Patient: sex F, age 70
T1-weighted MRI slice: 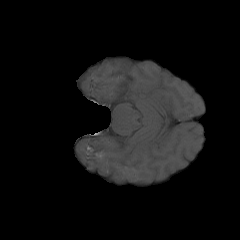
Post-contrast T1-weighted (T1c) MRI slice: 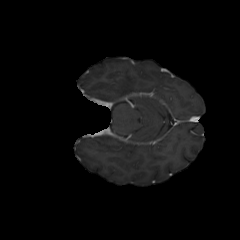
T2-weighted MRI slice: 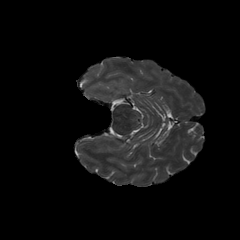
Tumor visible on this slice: no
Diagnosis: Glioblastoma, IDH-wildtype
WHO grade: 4